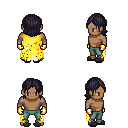
a pixel art fantasy rpg character, male body template, human, dark skin, yellow tattered cape, teal pants, raven long bangs hairstyle, gold gloves, gray slippers, four views (front, back, left, right), 2x2 character sprite sheet, small pixel art, hard edges, no anti-aliasing